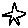
Label: star